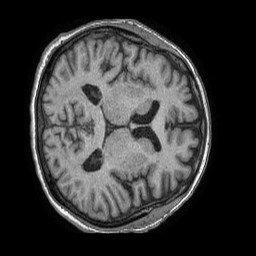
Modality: T1w
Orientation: axial
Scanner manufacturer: philips
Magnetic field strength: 1.5 T
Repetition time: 0.00768 s
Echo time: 0.003495 s